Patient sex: M
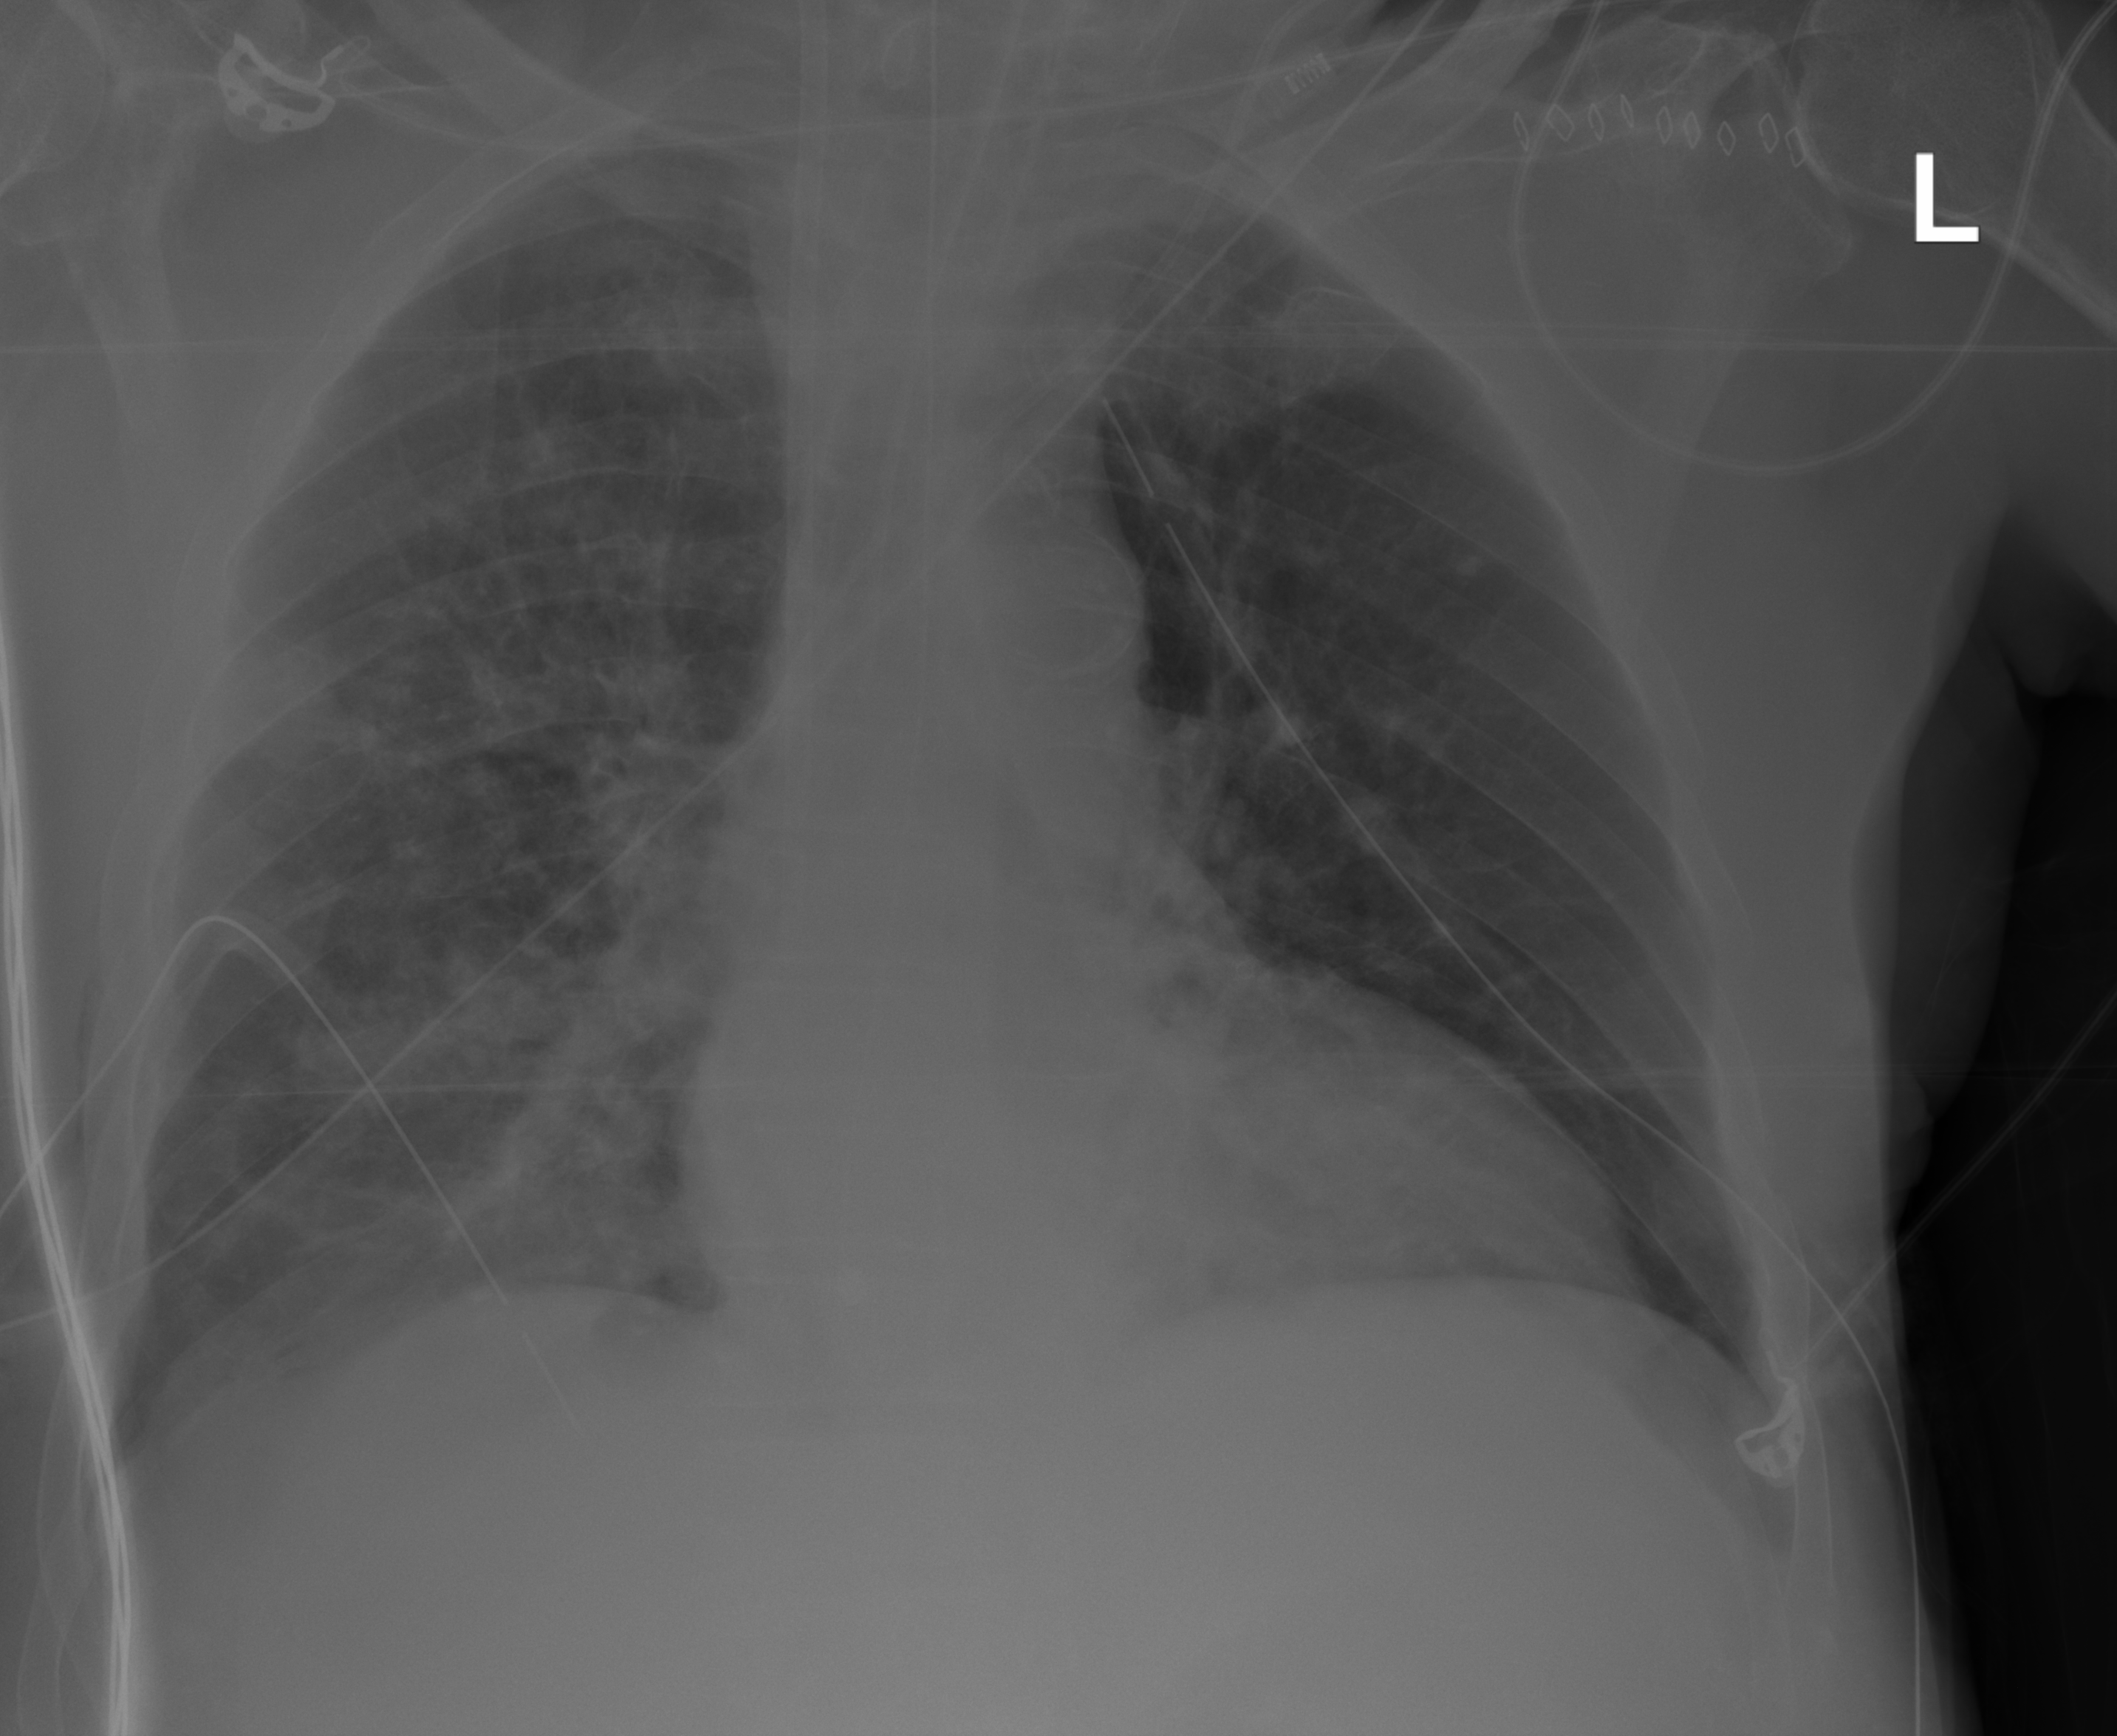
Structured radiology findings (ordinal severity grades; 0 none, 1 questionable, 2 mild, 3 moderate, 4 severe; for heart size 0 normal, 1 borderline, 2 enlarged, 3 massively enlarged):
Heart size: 0
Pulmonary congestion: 1
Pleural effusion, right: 1
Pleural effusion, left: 0
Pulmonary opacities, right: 3
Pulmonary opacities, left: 0
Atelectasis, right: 2
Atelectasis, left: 2